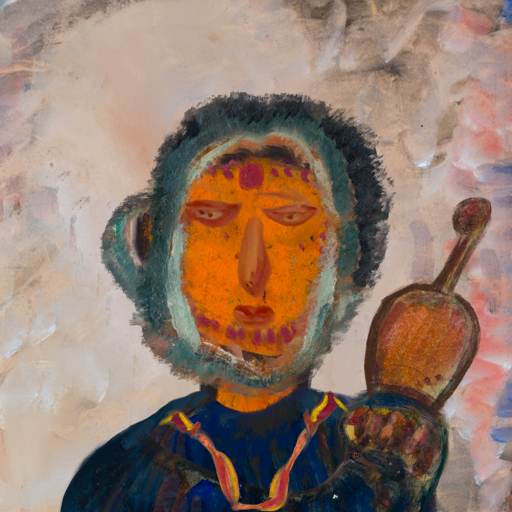
Background: Roy_Bahadur, Head And Neck Front: Doll, Face Front: Pious_Lady, Bust: Pipe, Hair Front: Boggyland, Head Accessory: Blank, Second Necklace: Gypsy_Mother_1, Necklace: Blank, Baby: Blank